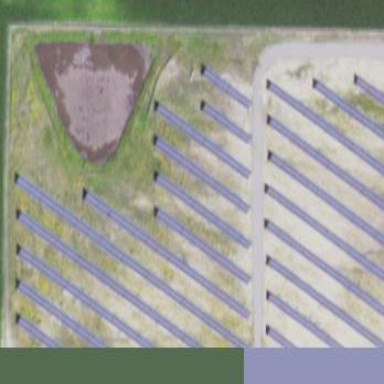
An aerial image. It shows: Solar power generator using photovoltaic panels.